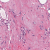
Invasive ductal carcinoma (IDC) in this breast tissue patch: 0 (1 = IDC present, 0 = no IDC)